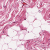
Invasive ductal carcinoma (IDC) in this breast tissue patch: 0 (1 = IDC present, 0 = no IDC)